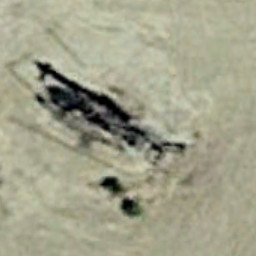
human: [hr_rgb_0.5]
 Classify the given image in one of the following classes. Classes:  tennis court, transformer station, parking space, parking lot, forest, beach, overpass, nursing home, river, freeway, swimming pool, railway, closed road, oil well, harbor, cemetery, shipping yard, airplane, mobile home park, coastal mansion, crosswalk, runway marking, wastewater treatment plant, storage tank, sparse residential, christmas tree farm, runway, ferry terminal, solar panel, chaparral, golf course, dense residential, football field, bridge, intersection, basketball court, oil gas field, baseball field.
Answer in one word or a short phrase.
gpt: oil well